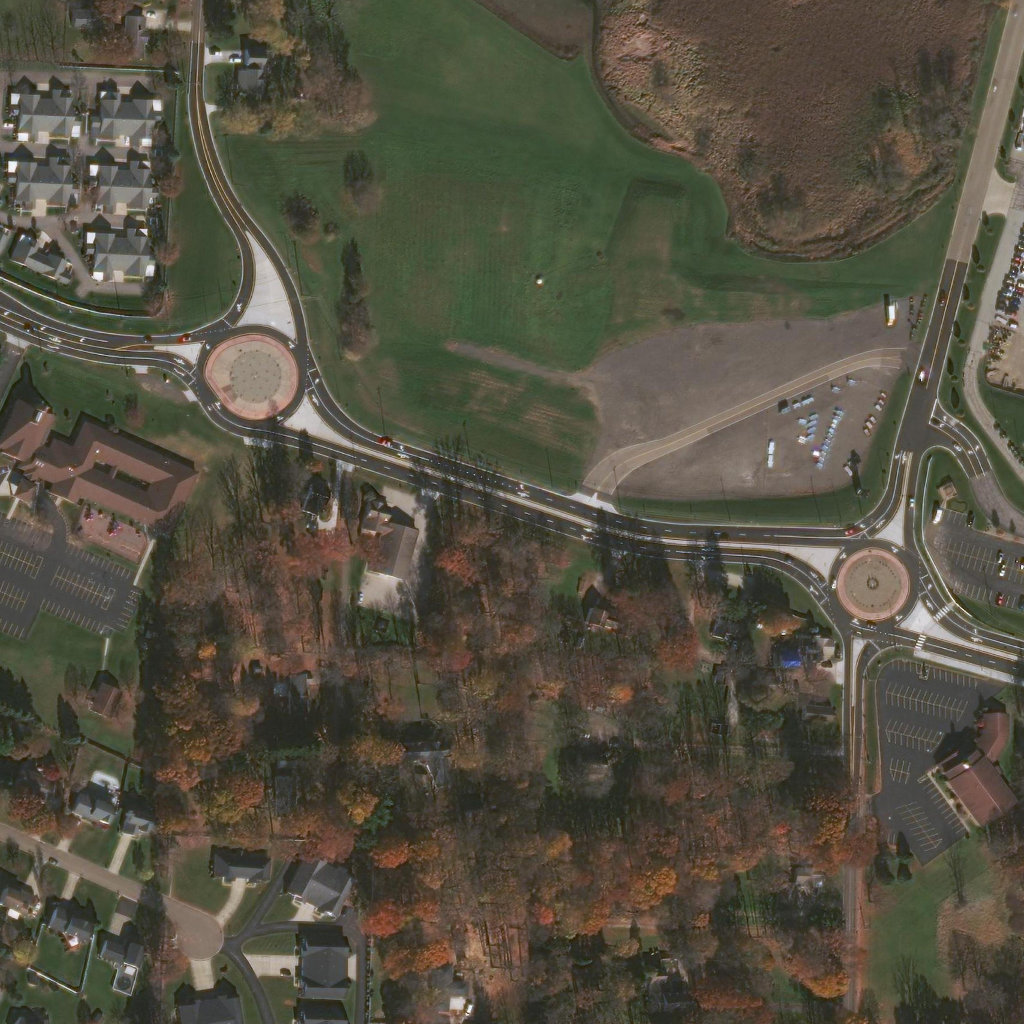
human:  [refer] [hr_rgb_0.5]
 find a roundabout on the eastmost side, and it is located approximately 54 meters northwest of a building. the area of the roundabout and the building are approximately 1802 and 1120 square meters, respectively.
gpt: <box>[[80, 52, 90, 63, 0]]</box>

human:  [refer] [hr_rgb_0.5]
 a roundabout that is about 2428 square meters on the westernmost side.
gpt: <box>[[17, 30, 30, 43, 0]]</box>

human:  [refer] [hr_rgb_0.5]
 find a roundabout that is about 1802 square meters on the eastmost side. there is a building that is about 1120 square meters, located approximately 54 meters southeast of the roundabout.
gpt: <box>[[80, 52, 90, 63, 0]]</box>